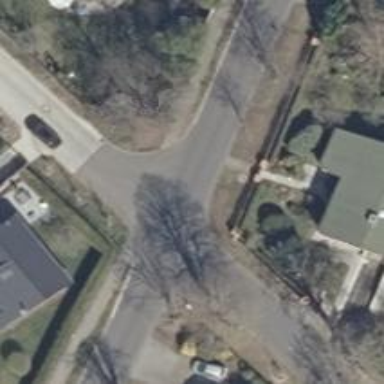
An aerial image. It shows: Unmarked crossing on the road.